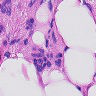
Metastatic tissue present: yes